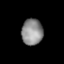
Tissue: lung
Cell type: Endothelial cells
Senescence score: 0.6225
Nuclear area (px): 544
Mean DAPI intensity: 141.039